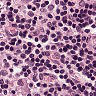
Metastatic tissue present: no